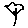
Label: tree